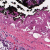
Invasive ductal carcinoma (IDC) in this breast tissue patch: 0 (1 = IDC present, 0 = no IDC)